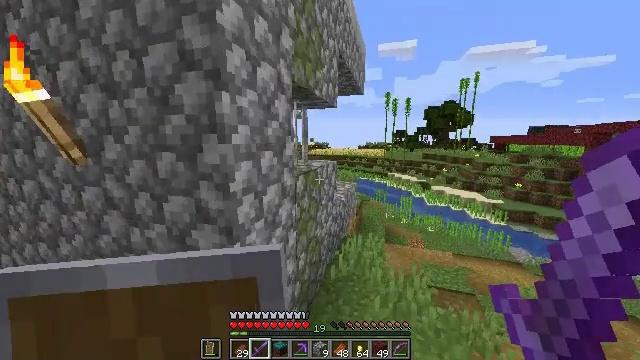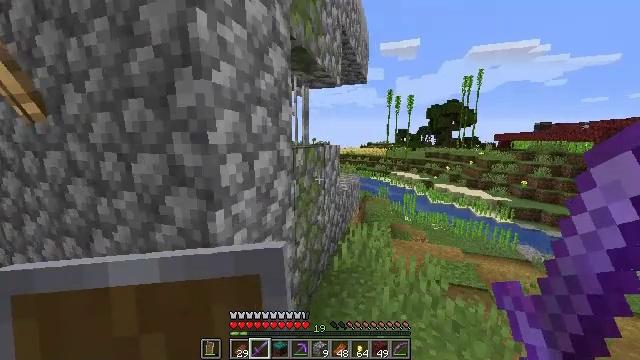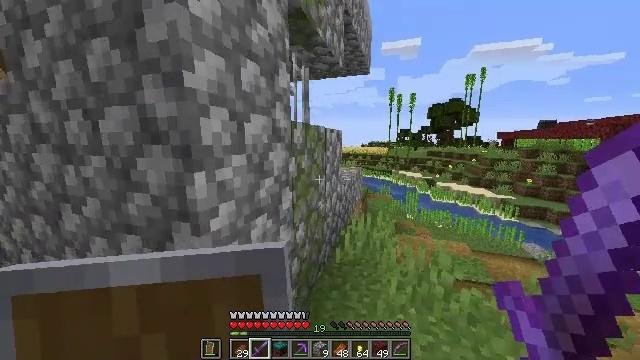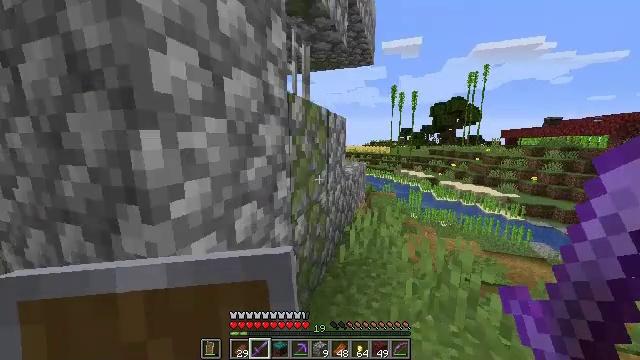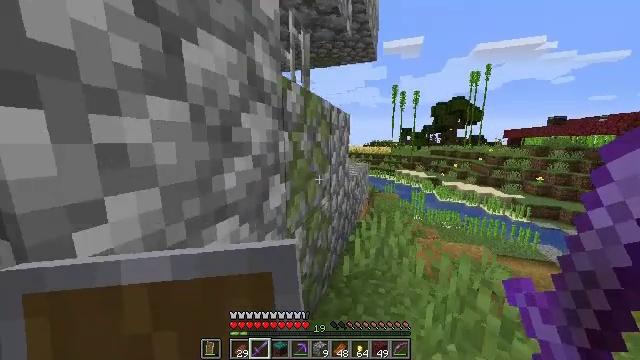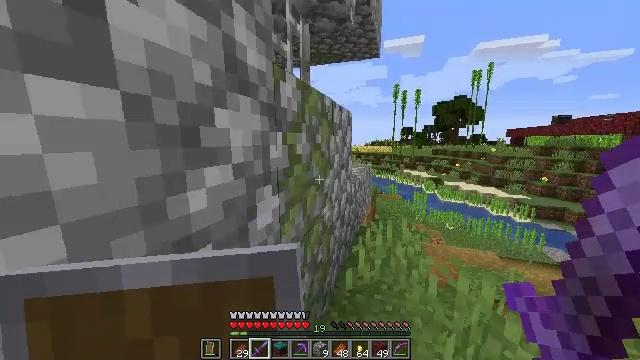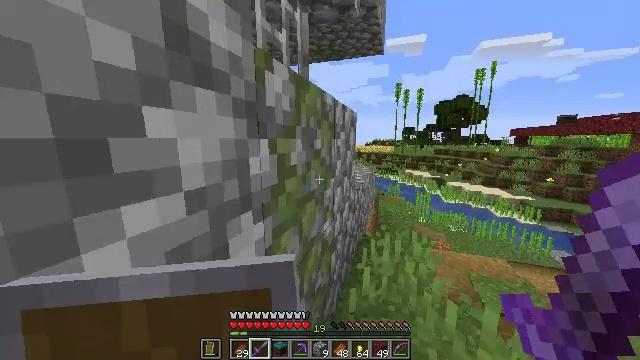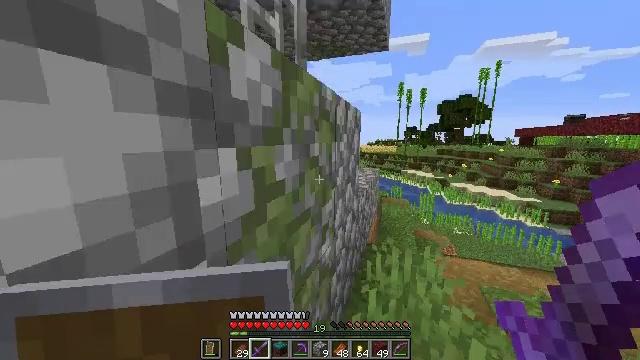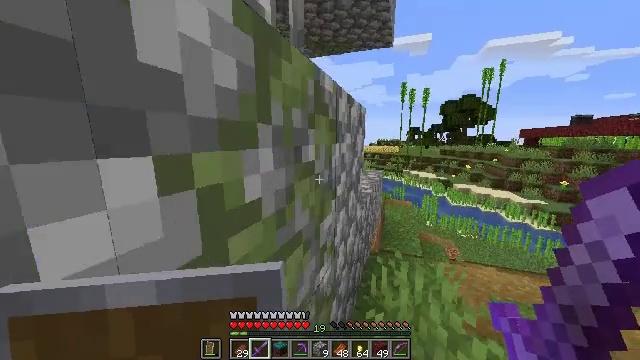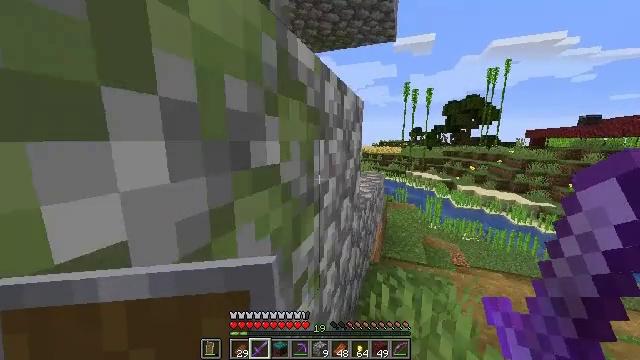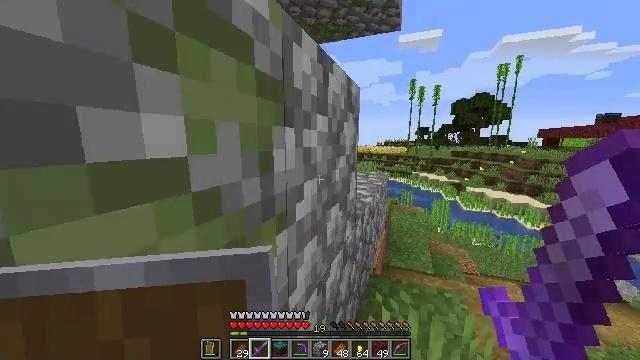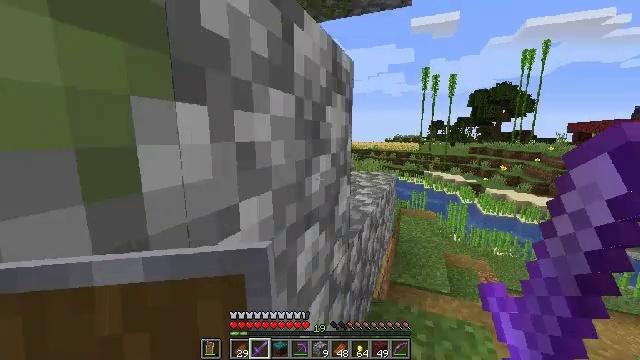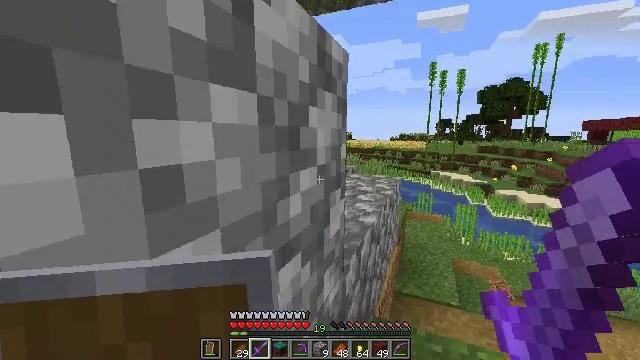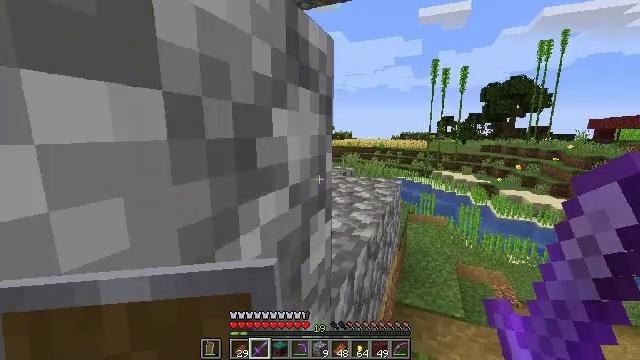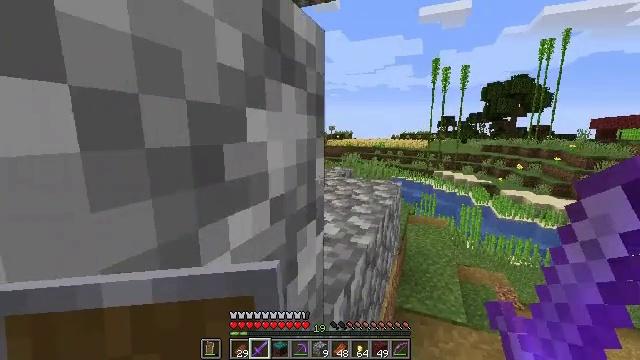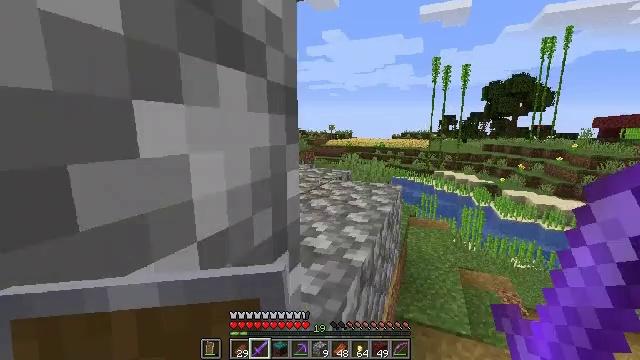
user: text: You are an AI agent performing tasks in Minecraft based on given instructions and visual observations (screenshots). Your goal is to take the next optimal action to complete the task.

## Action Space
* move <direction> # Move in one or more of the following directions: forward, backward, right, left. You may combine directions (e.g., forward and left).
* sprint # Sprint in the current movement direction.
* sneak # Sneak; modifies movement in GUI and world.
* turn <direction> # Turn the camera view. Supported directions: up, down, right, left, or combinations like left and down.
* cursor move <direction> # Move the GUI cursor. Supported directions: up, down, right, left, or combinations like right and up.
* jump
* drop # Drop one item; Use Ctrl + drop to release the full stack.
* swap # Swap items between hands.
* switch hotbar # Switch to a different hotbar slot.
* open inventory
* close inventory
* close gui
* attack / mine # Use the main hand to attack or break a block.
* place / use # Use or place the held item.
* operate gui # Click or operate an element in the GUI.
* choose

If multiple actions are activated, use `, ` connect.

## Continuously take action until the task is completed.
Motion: motion action
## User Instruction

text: Mine tall grass from the ground.
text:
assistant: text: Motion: move forward
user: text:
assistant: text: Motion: move forward
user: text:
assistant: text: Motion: move forward
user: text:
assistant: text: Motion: move forward
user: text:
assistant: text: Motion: move forward
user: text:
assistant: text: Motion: move forward
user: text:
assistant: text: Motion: move forward
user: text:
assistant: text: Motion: move forward
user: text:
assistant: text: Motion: move forward
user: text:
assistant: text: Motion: move forward
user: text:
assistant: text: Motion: move forward
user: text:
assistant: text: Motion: move forward
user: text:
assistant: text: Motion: move forward
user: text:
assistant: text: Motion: move forward
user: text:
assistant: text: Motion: move forward
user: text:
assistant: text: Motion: move forward
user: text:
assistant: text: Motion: move forward, turn left
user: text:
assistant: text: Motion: move forward, turn left, jump
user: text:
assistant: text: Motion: move forward, turn left, jump
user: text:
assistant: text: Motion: move forward, turn left, jump
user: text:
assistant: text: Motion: move forward, turn left, jump
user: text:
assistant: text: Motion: move forward, turn left, jump
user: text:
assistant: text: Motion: move forward, turn left, jump
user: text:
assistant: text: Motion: move forward, turn left
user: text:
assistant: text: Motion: move forward, turn left
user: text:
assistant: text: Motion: move forward, turn left
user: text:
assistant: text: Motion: move forward, turn left
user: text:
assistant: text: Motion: move forward, turn left
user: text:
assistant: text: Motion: move forward, turn left and up
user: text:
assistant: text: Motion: move forward, turn left and up